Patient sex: M
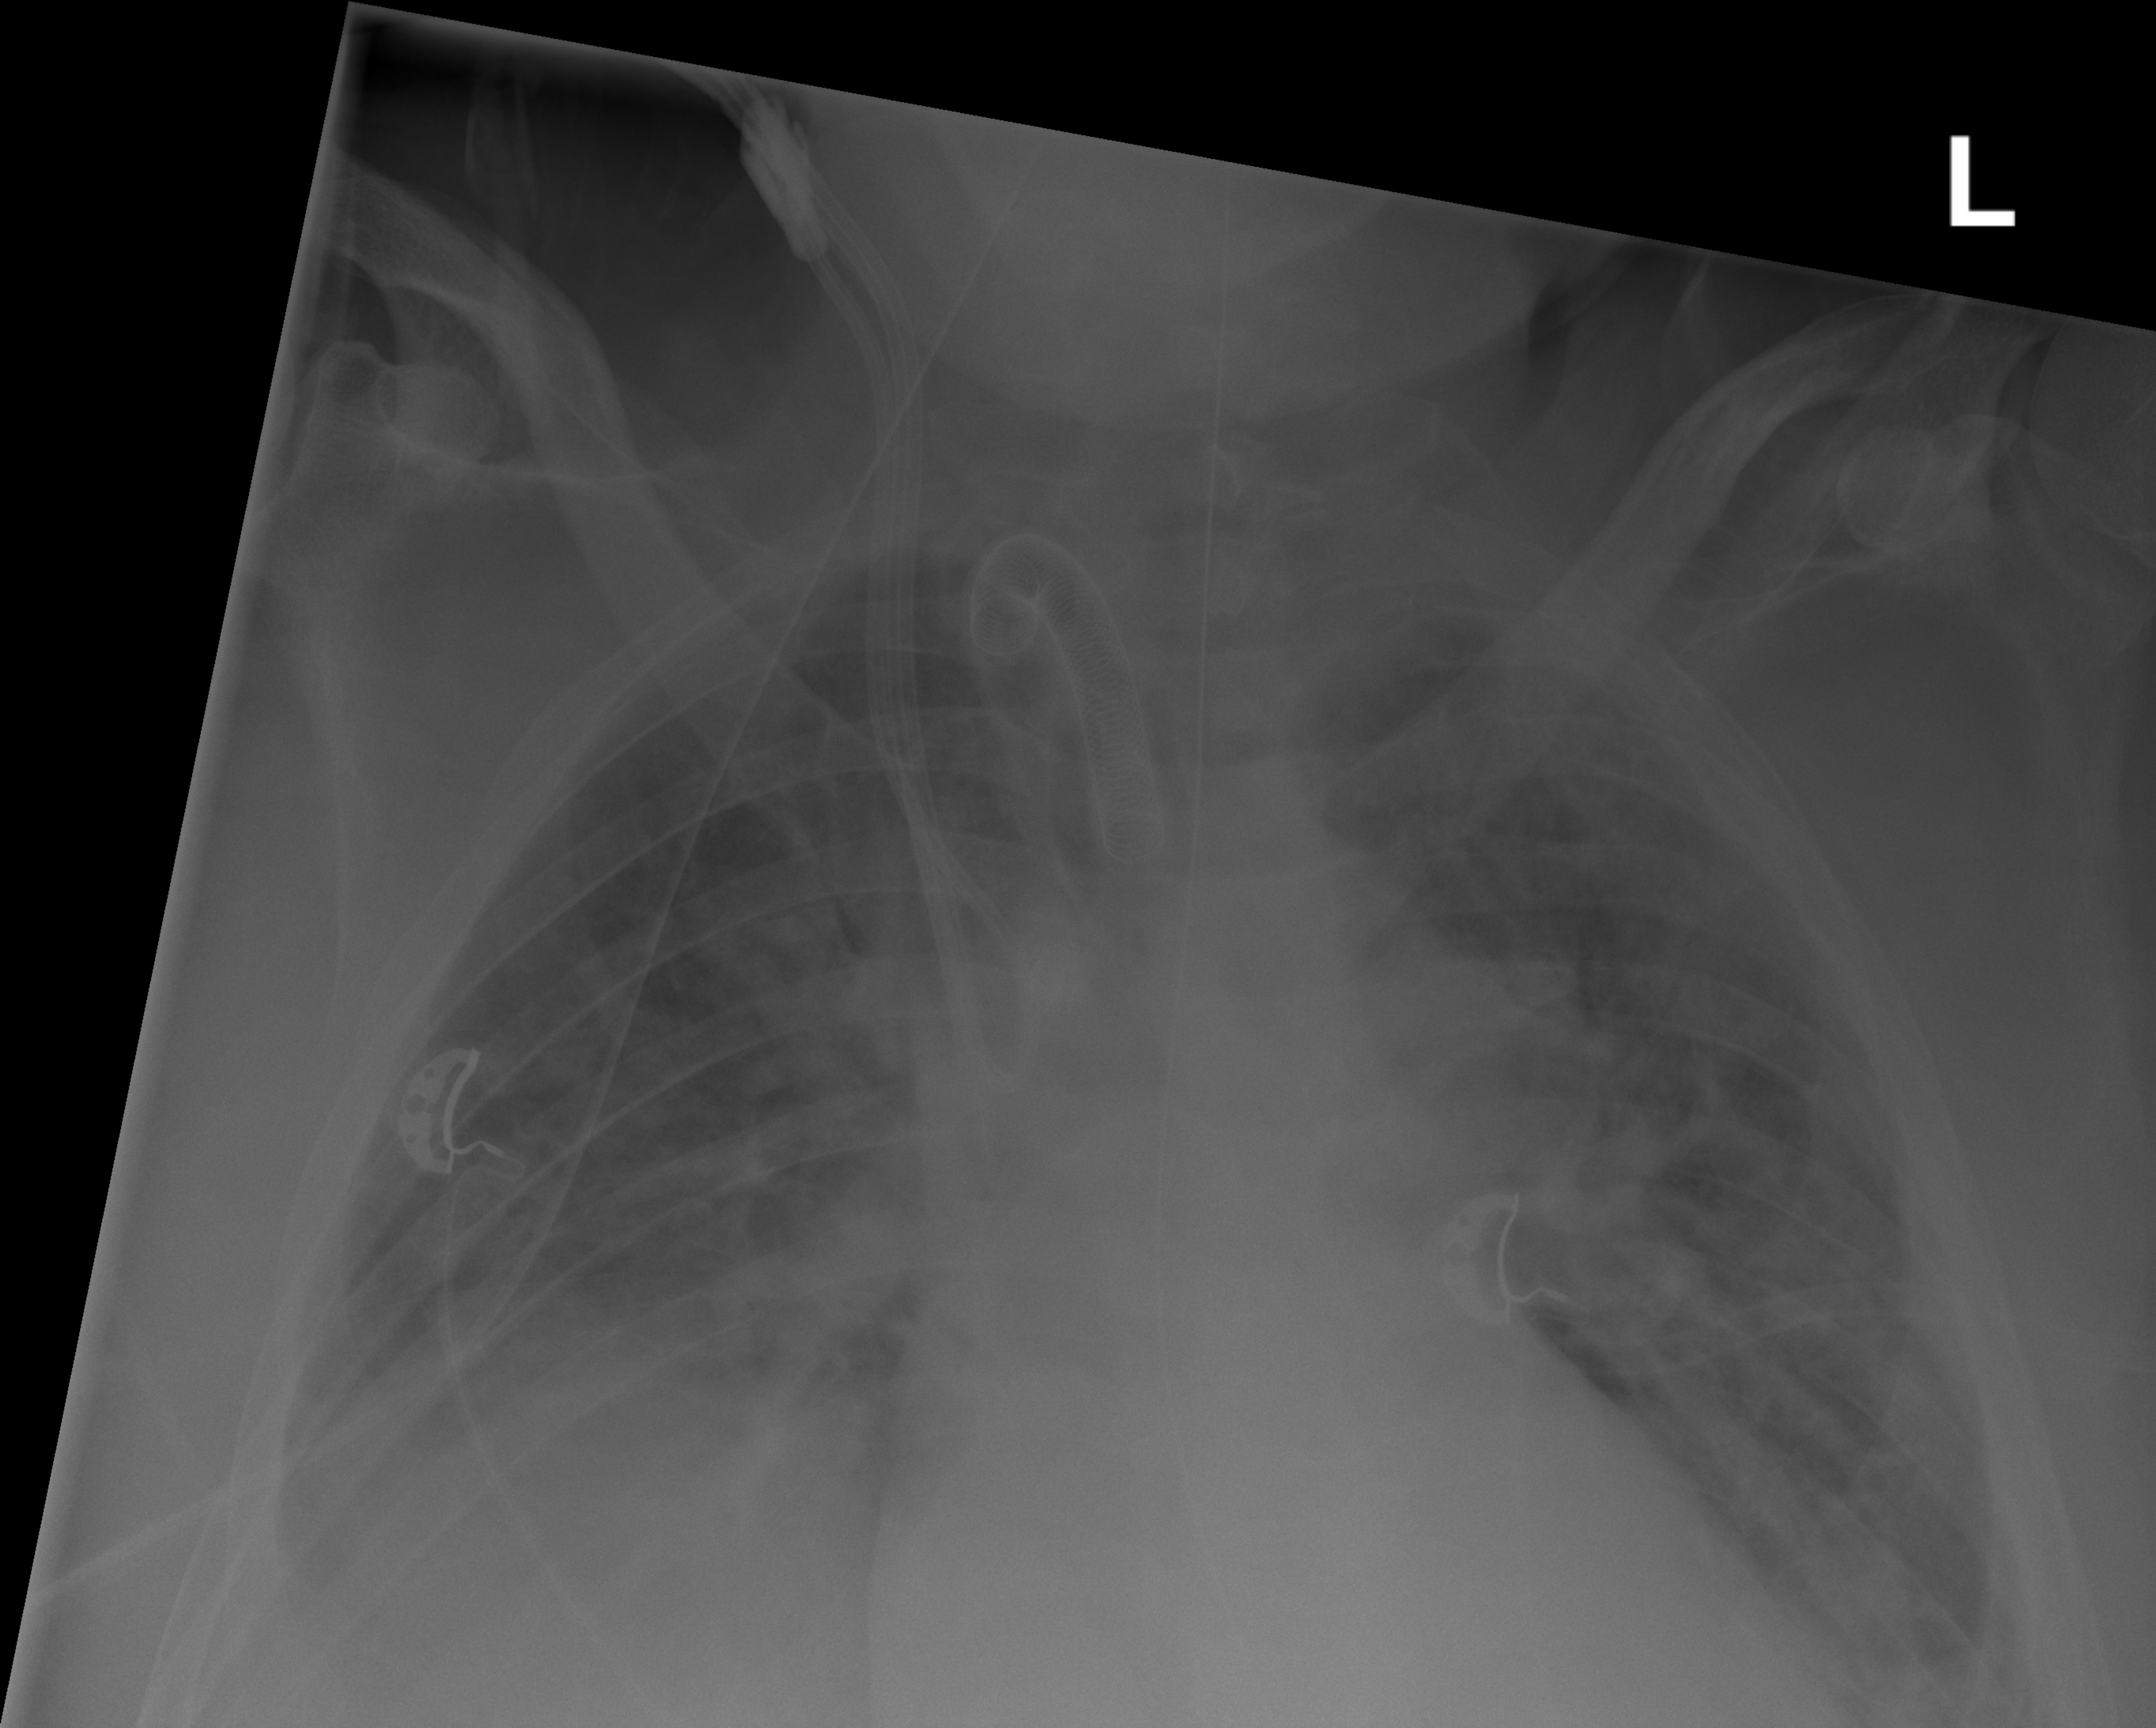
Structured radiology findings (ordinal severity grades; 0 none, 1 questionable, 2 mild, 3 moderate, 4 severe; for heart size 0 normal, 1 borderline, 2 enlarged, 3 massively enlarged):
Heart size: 2
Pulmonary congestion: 2
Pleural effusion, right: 2
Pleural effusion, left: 0
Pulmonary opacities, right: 3
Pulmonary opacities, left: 3
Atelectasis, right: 2
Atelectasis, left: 2